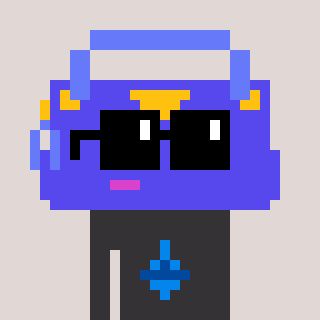
a pixel art character with square black sunglasses, a bag-shaped head and a grayscale-colored body on a warm background